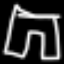
Label: pants